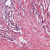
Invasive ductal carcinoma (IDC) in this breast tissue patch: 0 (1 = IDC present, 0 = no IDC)